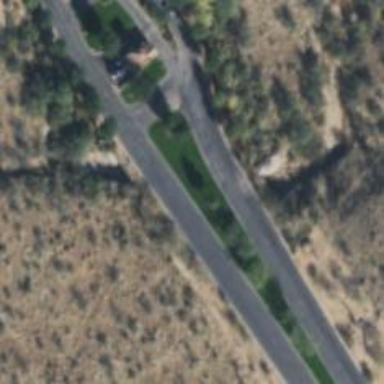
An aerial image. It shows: Secondary road.